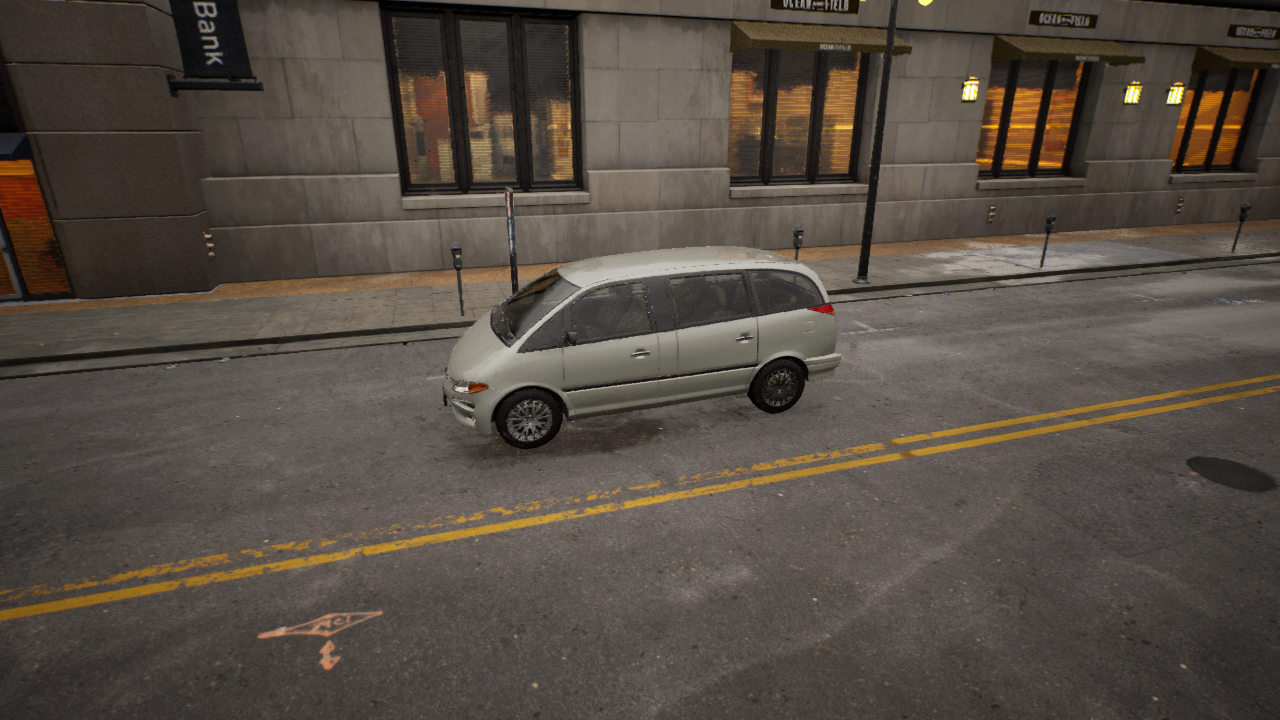
Venue: downtown
Lighting: golden hour
Vehicle rig: minivan